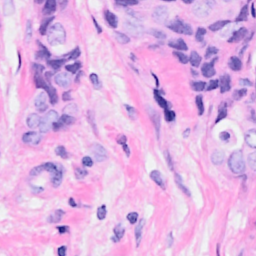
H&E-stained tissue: Breast